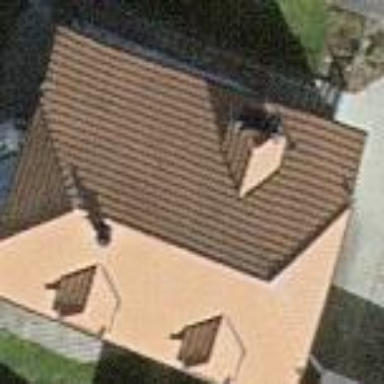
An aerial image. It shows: Half-hipped roof building.